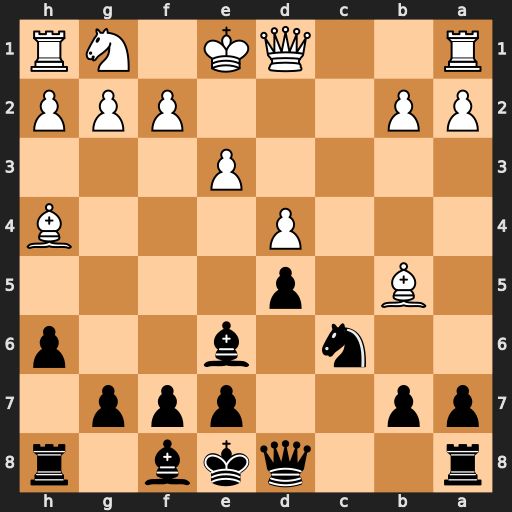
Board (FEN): r2qkb1r/pp2ppp1/2n1b2p/1B1p4/3P3B/4P3/PP3PPP/R2QK1NR
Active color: b
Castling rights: KQkq
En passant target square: -
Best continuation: Qa5+ Qd2 Qxb5